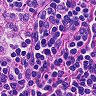
Metastatic tissue present: no